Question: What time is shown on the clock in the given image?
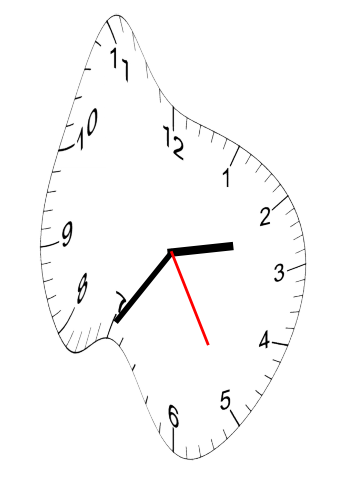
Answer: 02:35:25